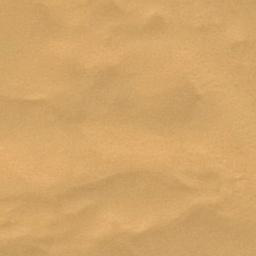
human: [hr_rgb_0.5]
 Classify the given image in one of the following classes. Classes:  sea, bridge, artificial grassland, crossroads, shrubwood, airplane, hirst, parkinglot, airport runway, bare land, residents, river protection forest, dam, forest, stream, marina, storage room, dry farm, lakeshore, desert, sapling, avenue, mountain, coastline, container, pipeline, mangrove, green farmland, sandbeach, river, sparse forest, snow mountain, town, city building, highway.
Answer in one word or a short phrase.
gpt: desert